Field crop: maize
Growth stage: 2
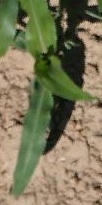
Species: maize